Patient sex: M
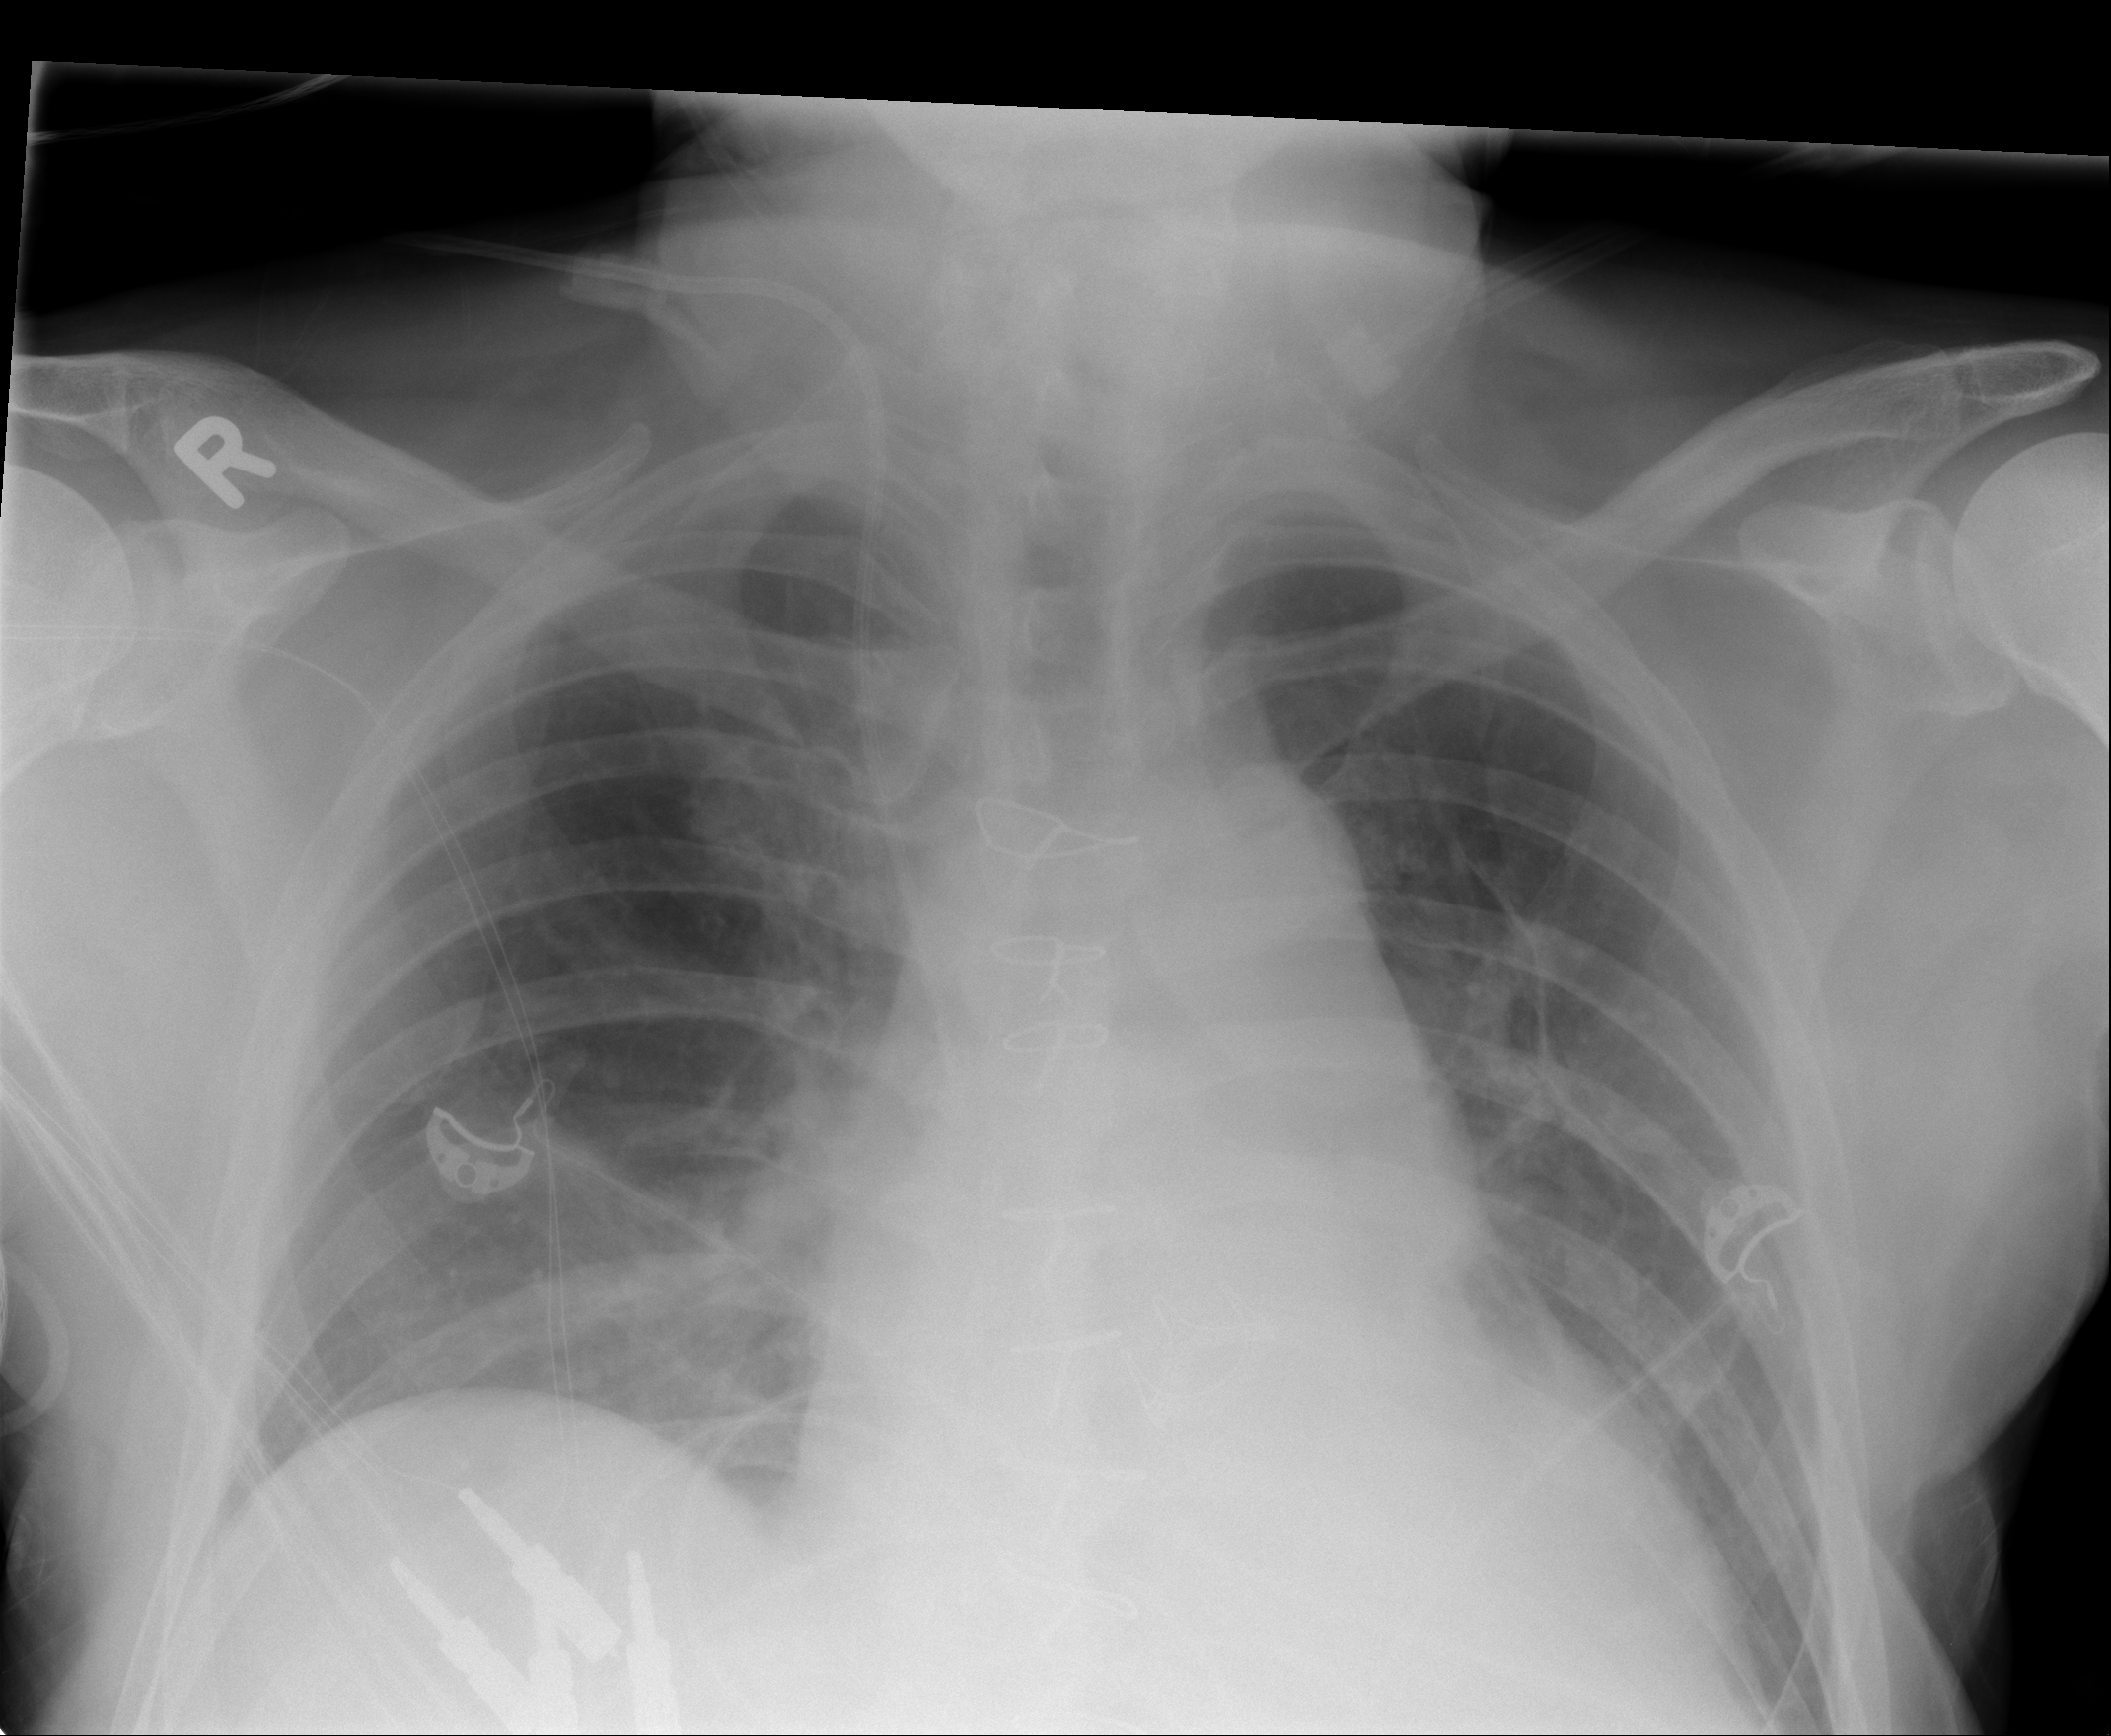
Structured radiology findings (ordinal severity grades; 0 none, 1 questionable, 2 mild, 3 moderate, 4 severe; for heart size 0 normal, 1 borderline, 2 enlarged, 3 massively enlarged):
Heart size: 2
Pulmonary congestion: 0
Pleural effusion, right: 0
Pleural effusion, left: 1
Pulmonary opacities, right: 0
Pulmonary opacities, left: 0
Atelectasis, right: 2
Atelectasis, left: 2